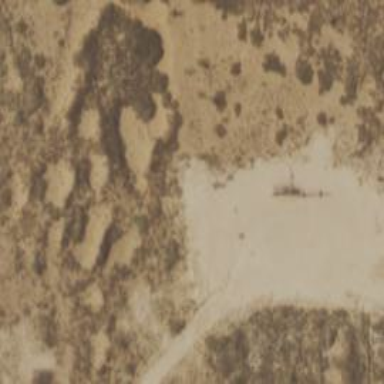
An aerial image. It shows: Wellsite surrounded by sand.